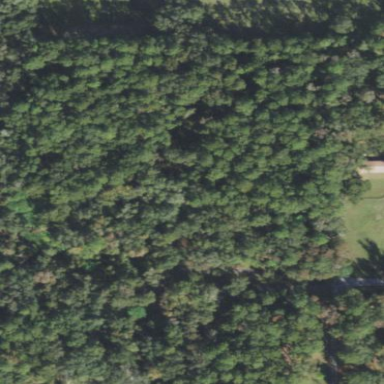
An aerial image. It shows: Mixed woodland with various types of leaves.